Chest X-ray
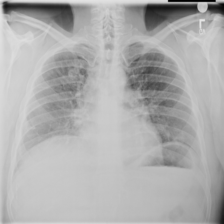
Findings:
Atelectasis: negative
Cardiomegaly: negative
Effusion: negative
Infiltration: negative
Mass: negative
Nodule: negative
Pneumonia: negative
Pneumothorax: negative
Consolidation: negative
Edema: negative
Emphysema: negative
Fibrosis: negative
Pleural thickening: negative
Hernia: negative